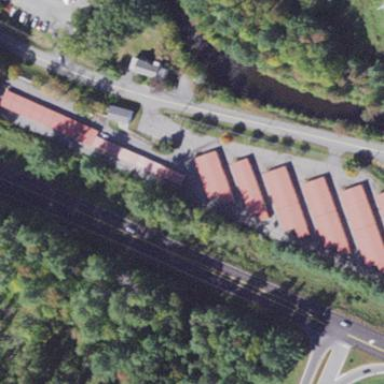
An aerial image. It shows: Storage rental shop.